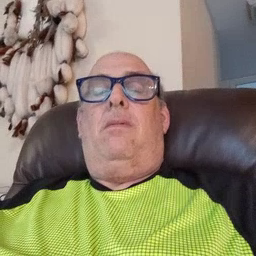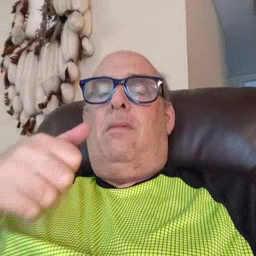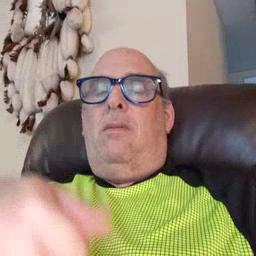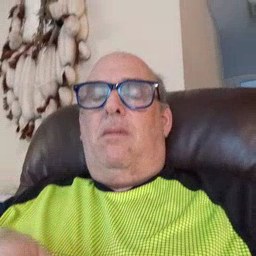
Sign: hide